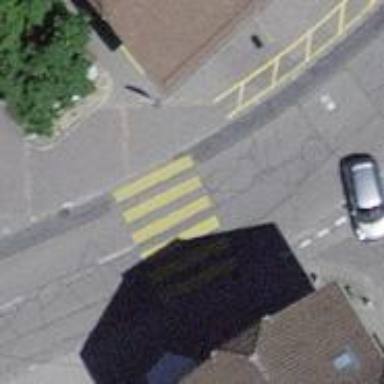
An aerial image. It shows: Marked crossing with zebra stripes on the road.